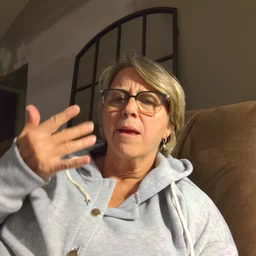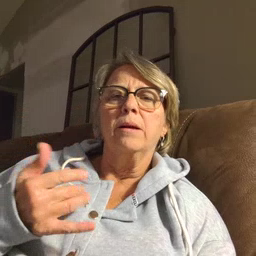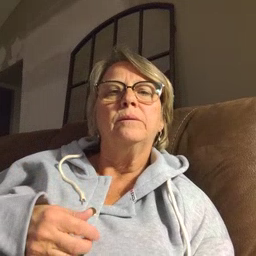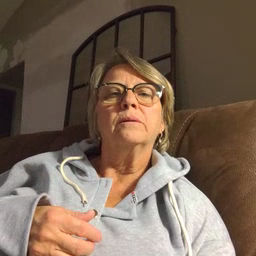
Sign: wait